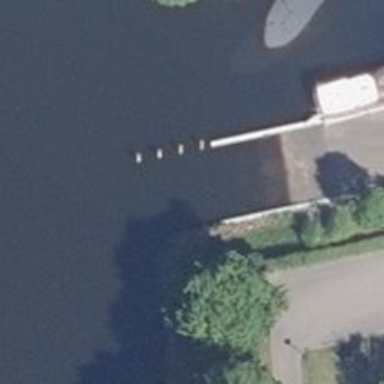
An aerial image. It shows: Slipway on leisure land.